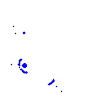
Particle: kaon